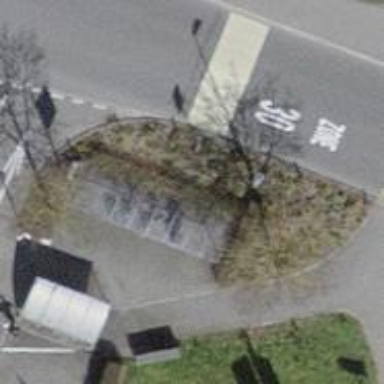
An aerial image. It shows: Bicycle parking facility.